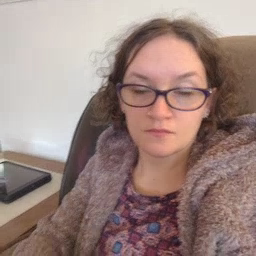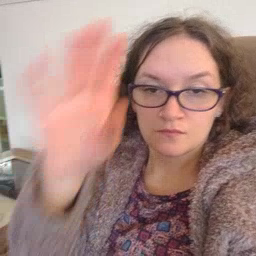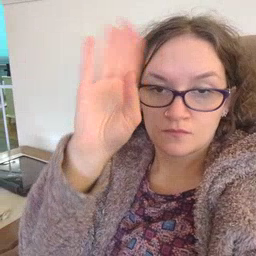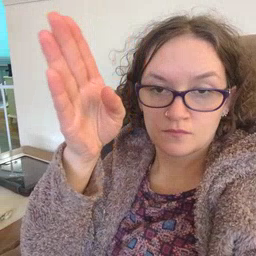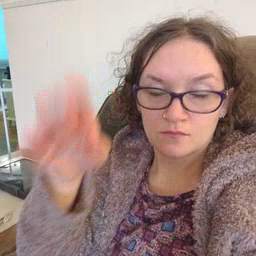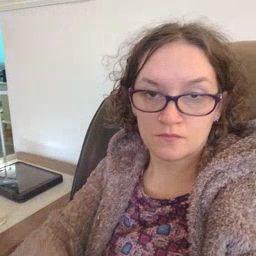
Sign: hello